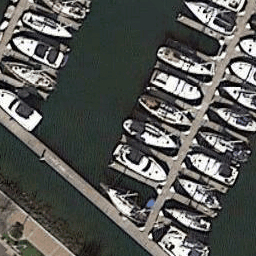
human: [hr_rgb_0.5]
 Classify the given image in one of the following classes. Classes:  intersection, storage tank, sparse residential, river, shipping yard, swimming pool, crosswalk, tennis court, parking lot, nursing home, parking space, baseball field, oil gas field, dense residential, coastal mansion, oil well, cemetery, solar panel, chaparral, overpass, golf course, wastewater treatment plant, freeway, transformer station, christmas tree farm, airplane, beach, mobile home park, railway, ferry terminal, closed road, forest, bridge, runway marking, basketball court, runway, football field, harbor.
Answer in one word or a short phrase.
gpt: harbor